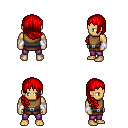
a pixel art fantasy rpg character, male body template, human, tanned skin, leather chest armor, magenta pants, red right-swept hairstyle, white cloth bracers, four views (front, back, left, right), 2x2 character sprite sheet, small pixel art, hard edges, no anti-aliasing